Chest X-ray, PA view. Patient: 58 years old, sex M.
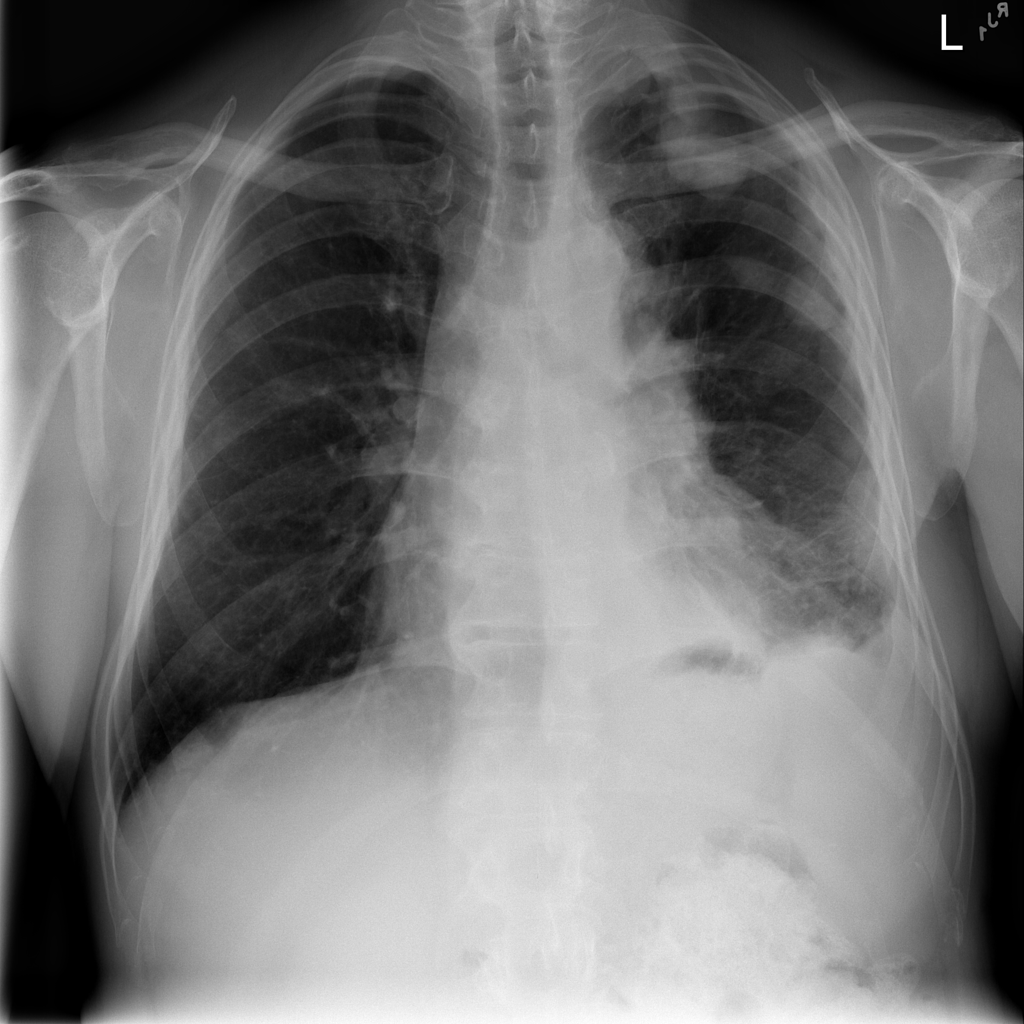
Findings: No Finding